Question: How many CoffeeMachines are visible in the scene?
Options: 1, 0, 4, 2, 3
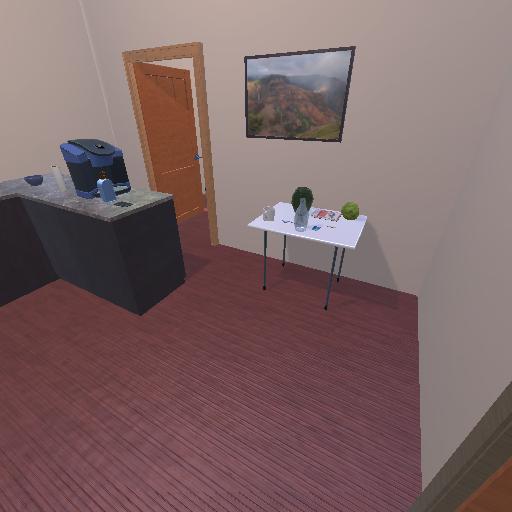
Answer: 1